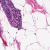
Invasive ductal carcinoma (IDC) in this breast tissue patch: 0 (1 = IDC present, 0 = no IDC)